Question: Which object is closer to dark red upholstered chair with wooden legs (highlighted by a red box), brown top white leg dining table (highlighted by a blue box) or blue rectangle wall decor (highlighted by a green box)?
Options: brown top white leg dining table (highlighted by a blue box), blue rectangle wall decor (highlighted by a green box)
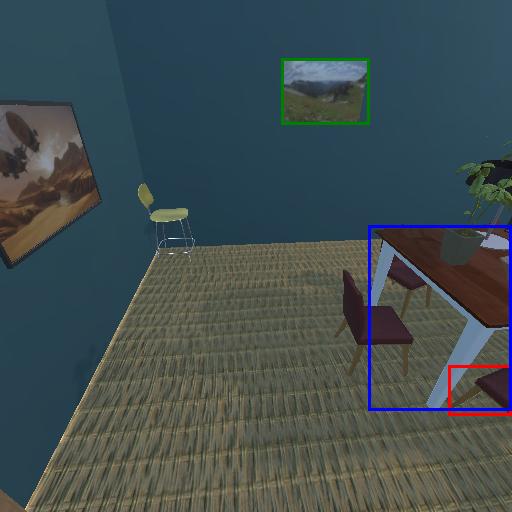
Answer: brown top white leg dining table (highlighted by a blue box)